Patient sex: M
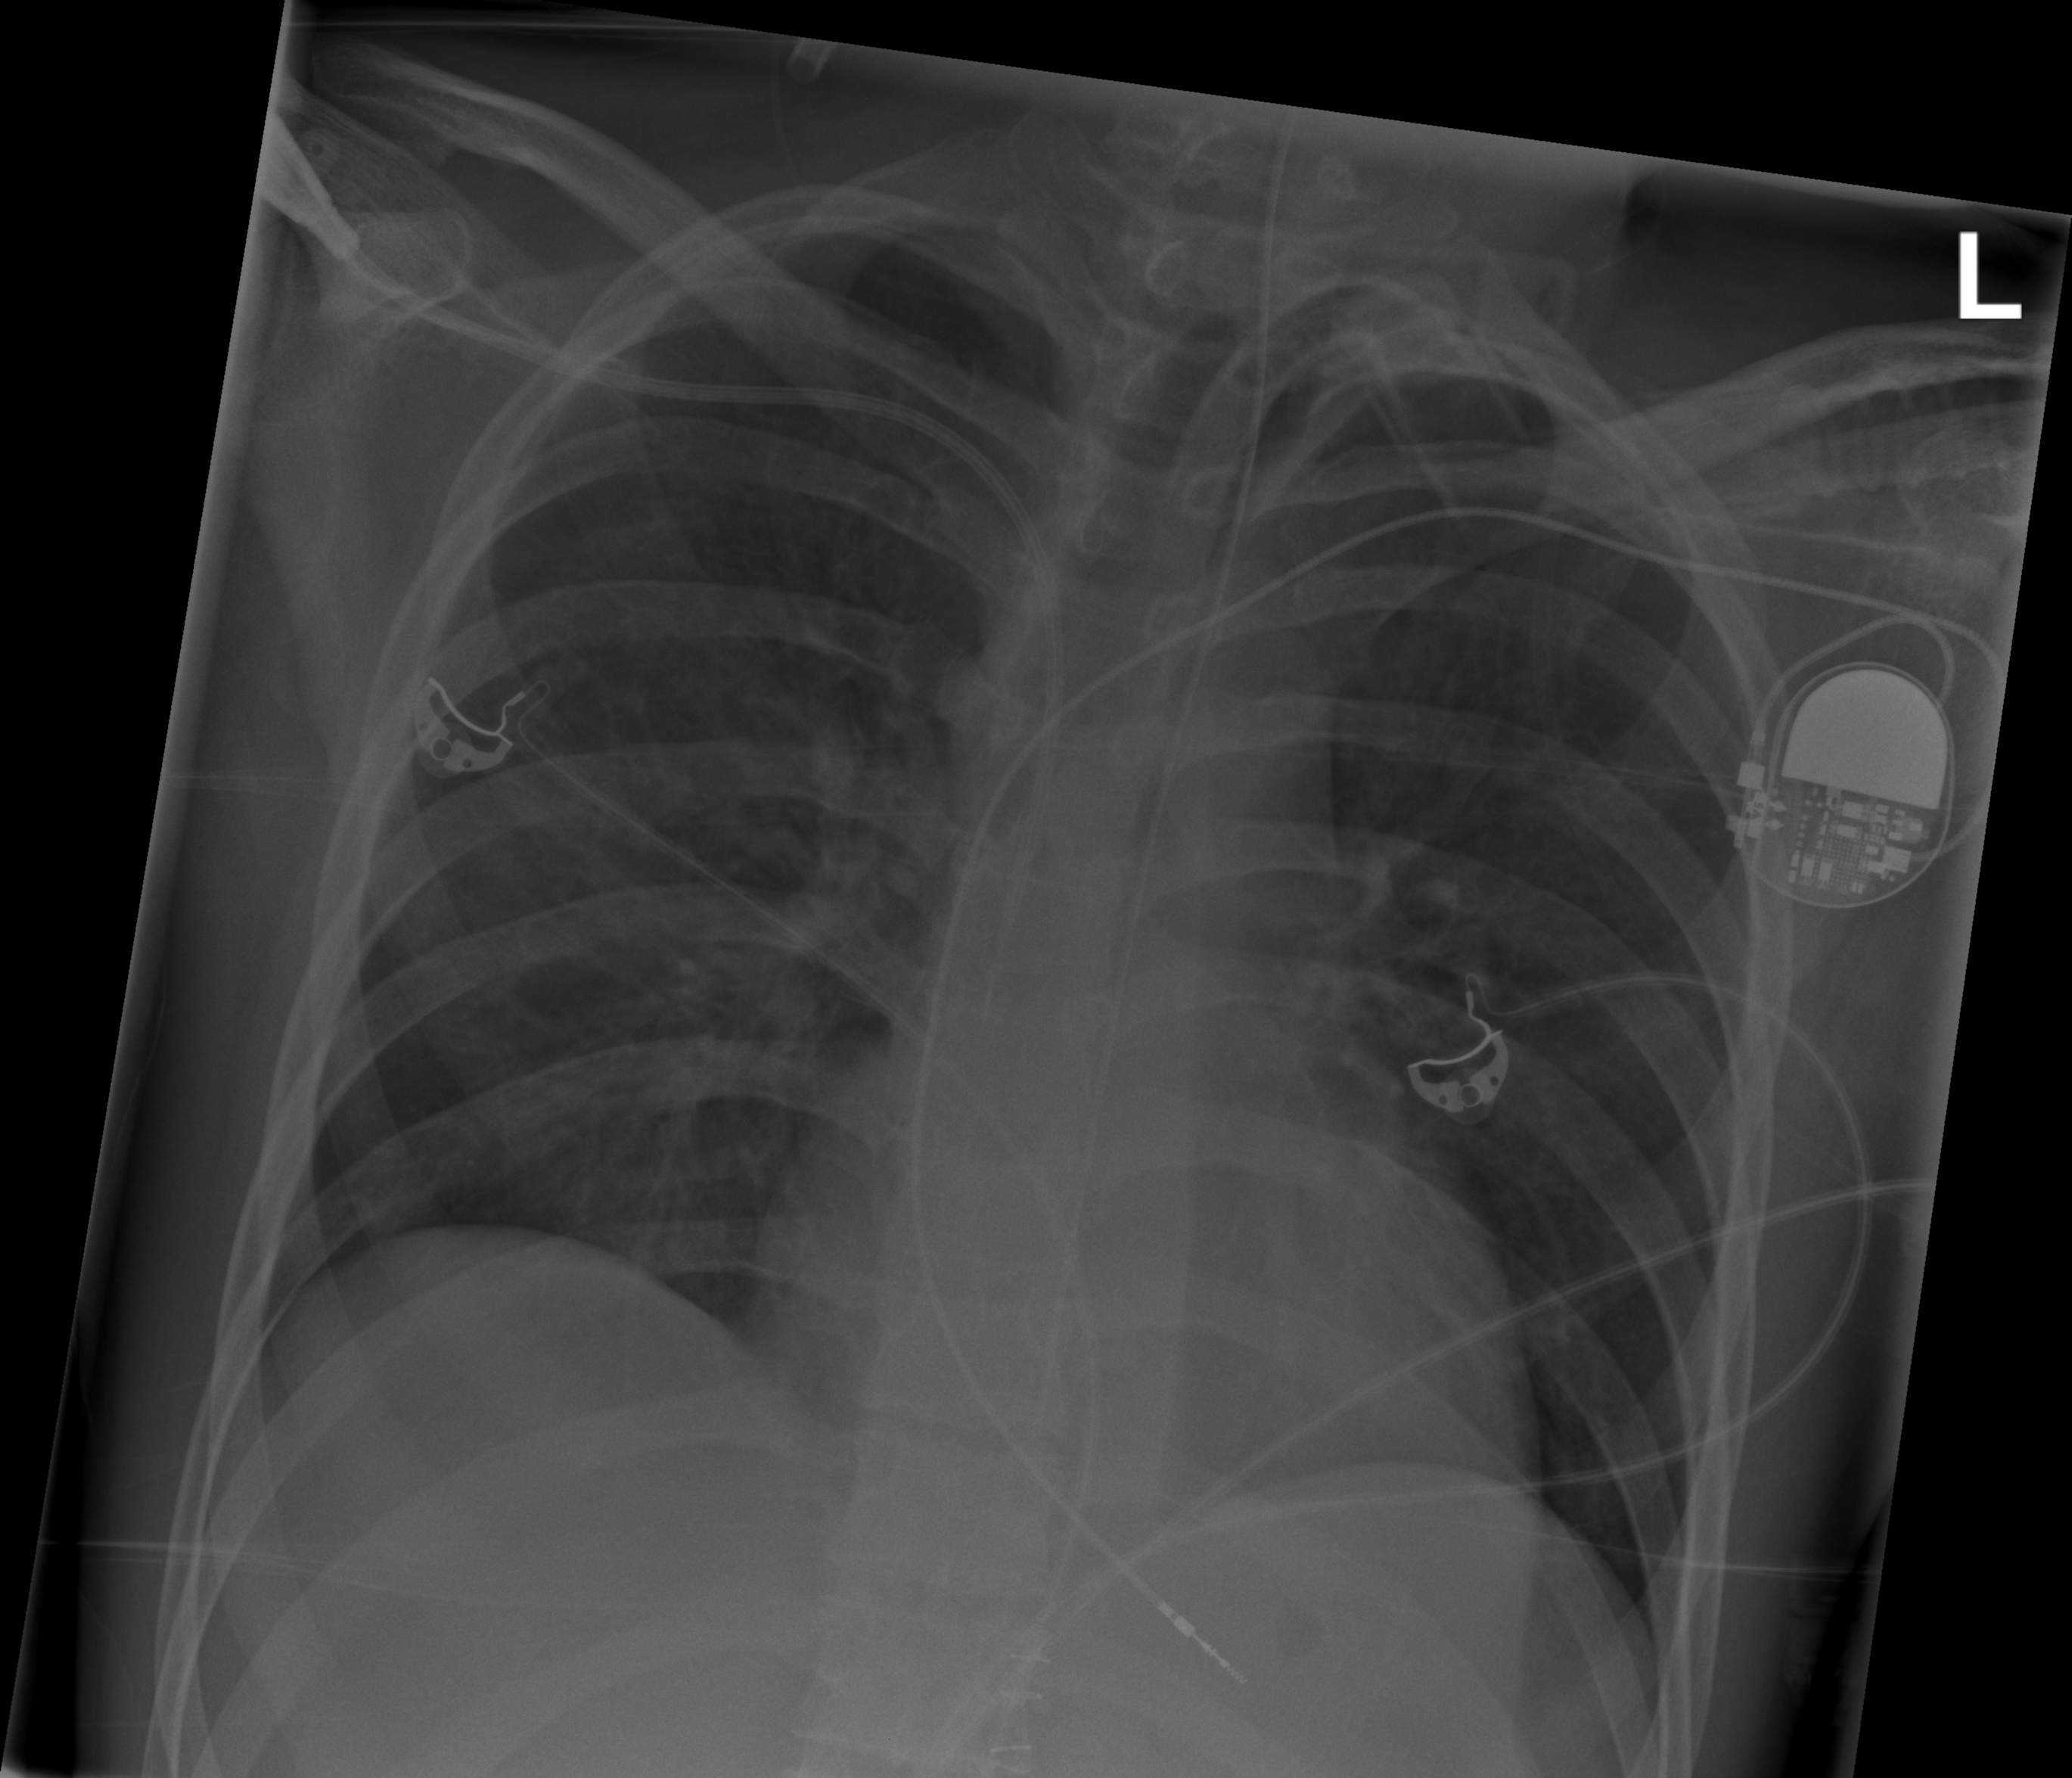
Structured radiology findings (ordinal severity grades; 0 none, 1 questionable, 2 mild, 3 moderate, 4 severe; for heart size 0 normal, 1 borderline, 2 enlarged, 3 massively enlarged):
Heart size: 2
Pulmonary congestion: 0
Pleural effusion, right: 0
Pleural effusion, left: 0
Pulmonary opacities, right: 1
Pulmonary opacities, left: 1
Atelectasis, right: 0
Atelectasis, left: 0